Question: I have an HTML website with a input field for users to do searches. However, after typing in a query on iOS or Android and hitting "Search" from the soft keyboard, nothing happens.
I'm having trouble finding discrepancies of mobile Safari and webkit. Any leads please? Thanks

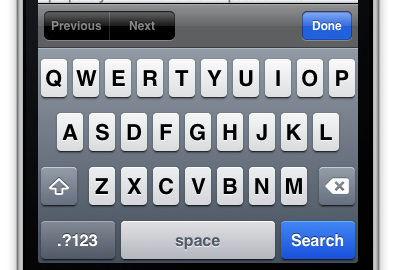
Answer: Just thought i'd let anyone know the resolution:
I notice that hitting the "Return" button on my physical keyboard also did not work, so i added a Javascript listener to handle the keyup event 13. This leads to the last piece:
Make sure your input type = "search" (i had mine as "text"). Now you're ready to go!
'''
$('search_field').observe('keyup',function(e){
if(e.keyCode === 13){
NAME.search($('search_field'));
}
});
'''
Cheers